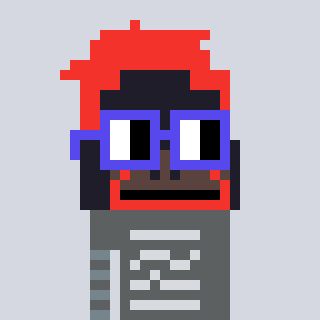
a pixel art character with square blue glasses, a orangutan-shaped head and a teal-colored body on a cool background